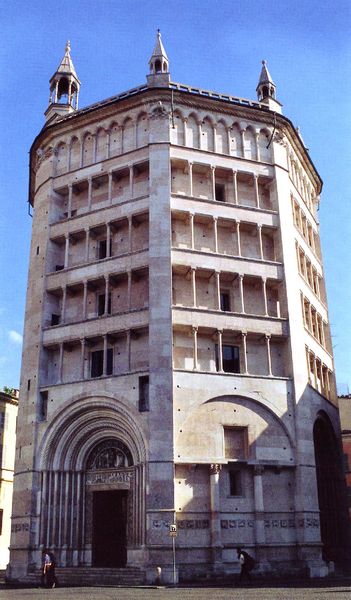
Titel: Baptisterium in Parma
Standort: Parma, Baptisterium (EU - I - Emilia-Romagna)
Schlagwörter: blau, himmel, schatten, weiß, fenster, marmor, säule, säulen, tür, gebäude, architektur, barock, bibel, stein, steine, kirche, person, gotik, turm, balkon, bogen, fassade, italien, fels, besucher, empore, rundbogen, treppen, stufen, tor, balkone, foto, bögen, eingang, schild, glockenturm, türmchen, türme, torbogen, nonne, arkaden, rom, portal, rundbögen, romanik, siena, sonnenschein, florenz, achteck, sechseck, säulengang, baptisterium, fünfeck, gewände, dachreiter, octagon, padua, kkirche